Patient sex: M
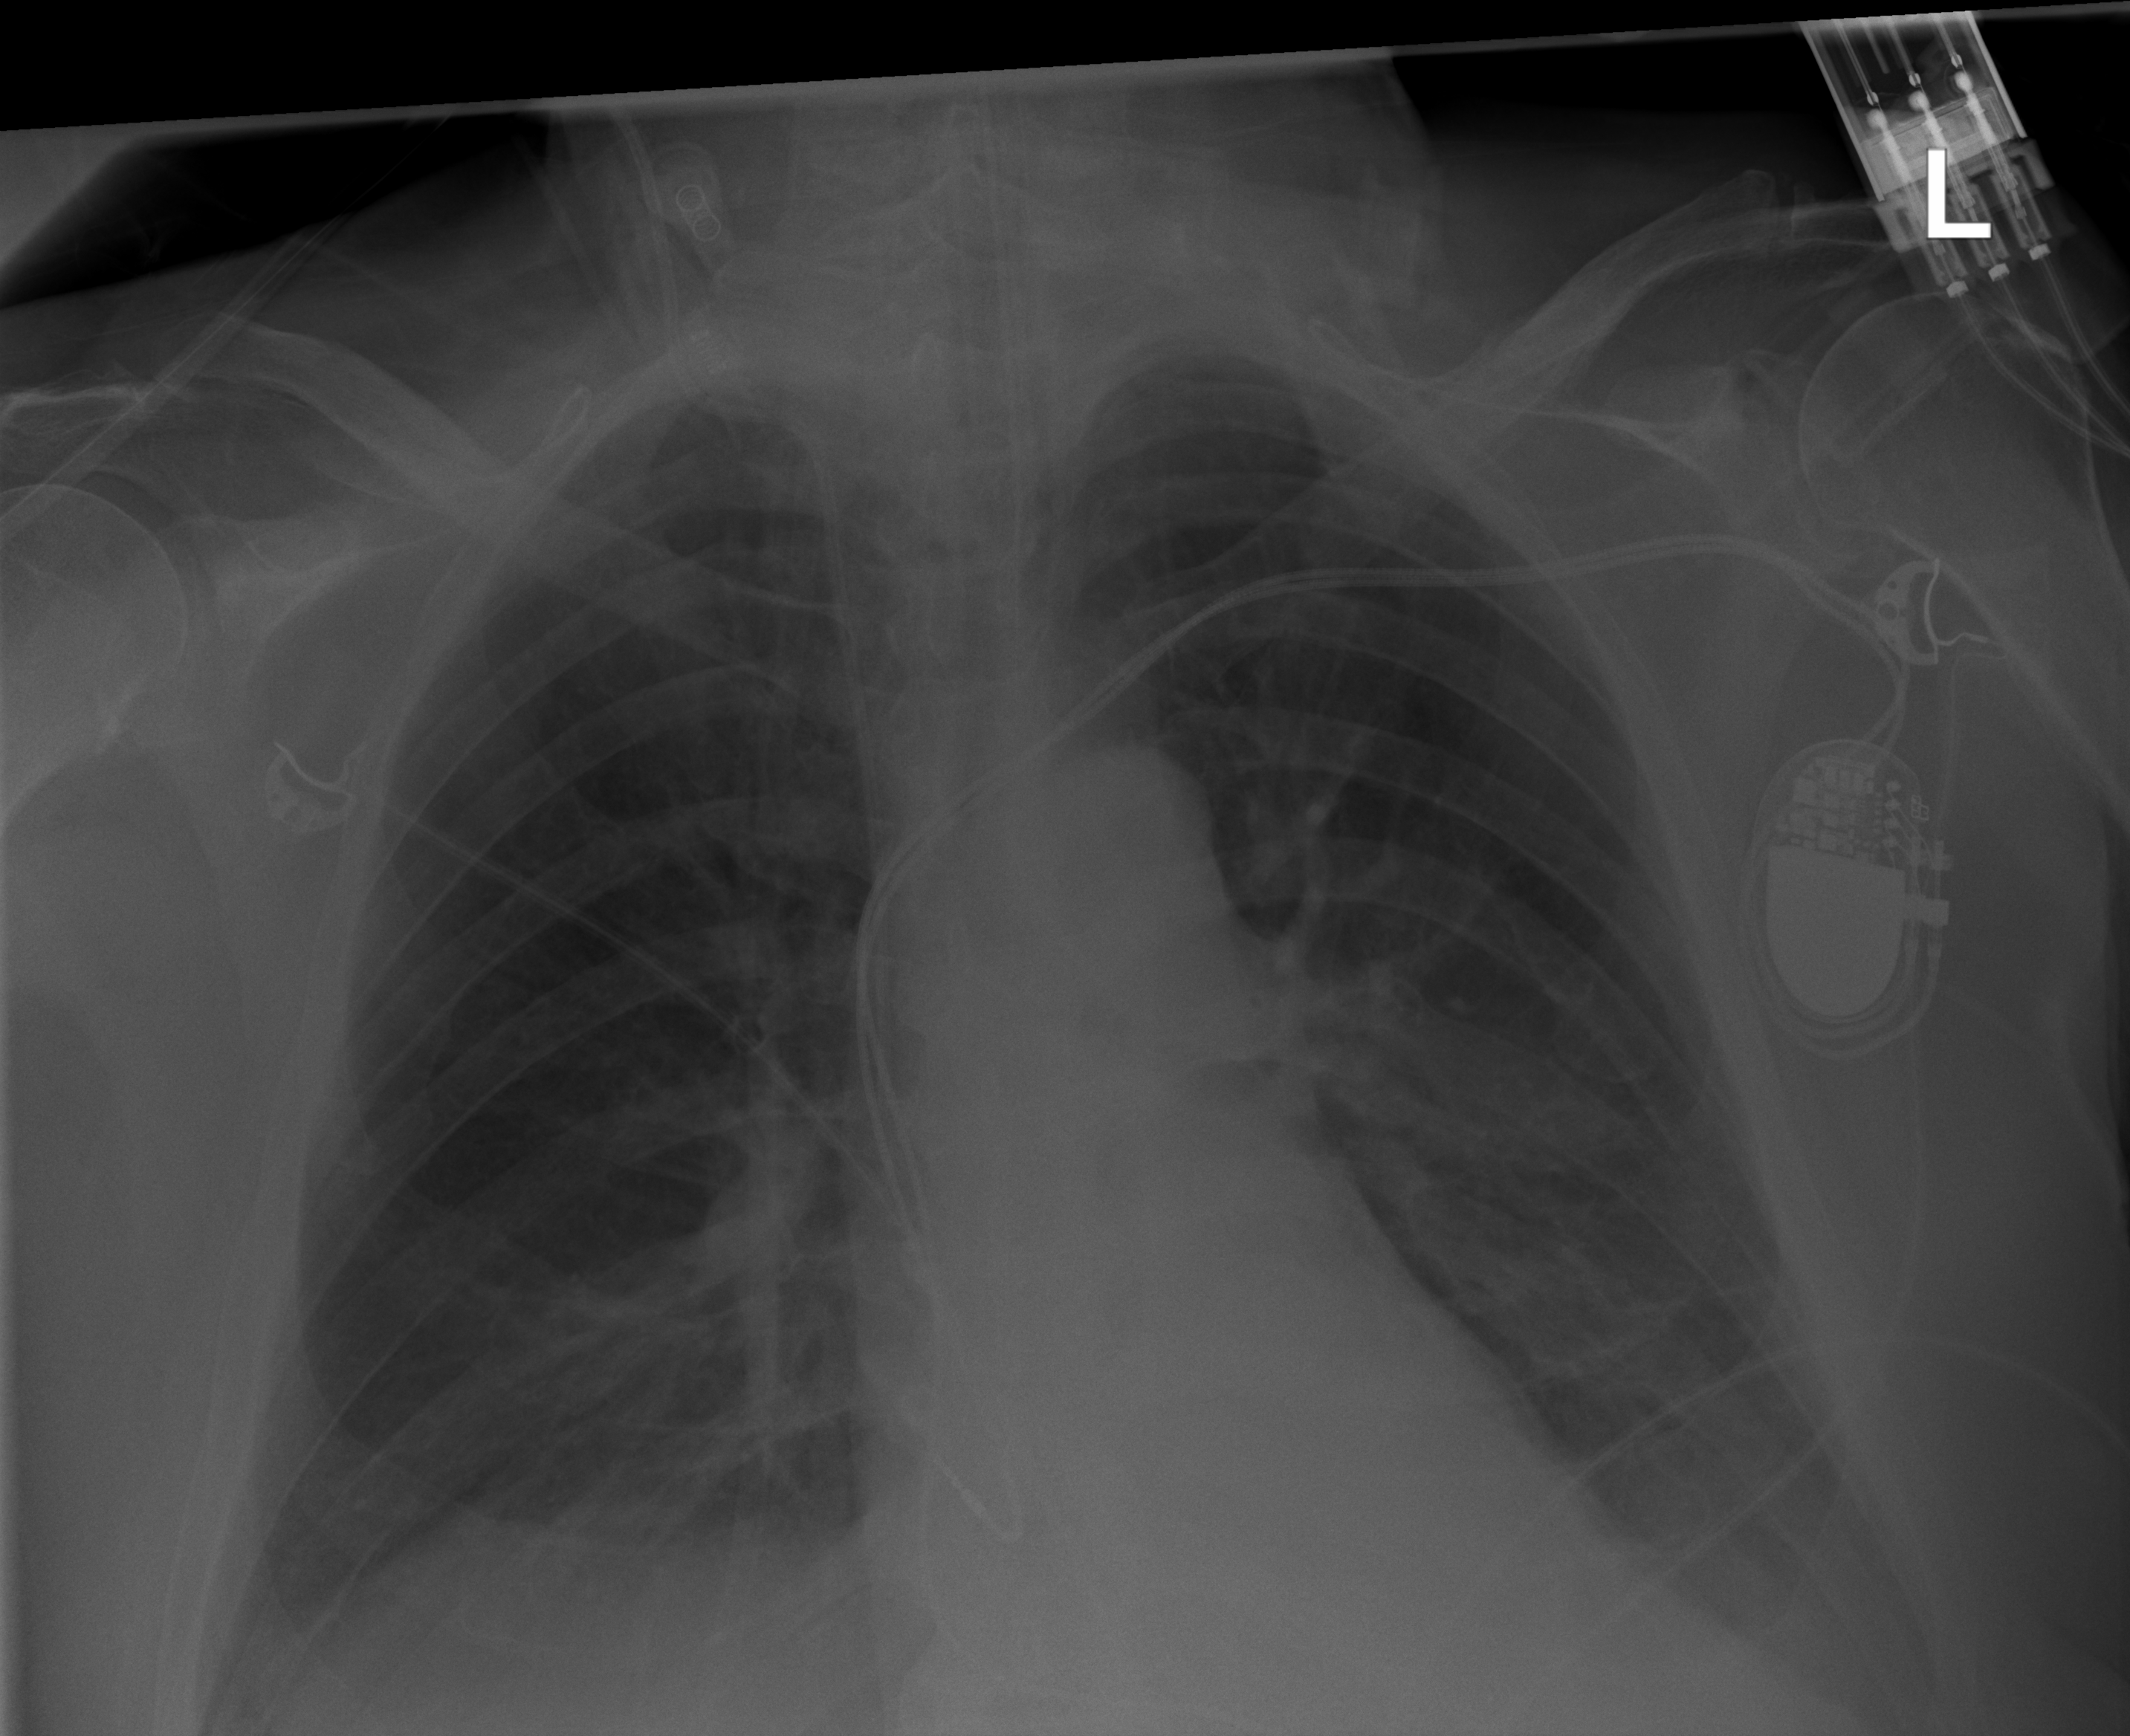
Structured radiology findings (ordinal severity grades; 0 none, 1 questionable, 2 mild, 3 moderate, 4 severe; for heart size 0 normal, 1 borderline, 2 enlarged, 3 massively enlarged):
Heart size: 2
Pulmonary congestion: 0
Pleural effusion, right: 2
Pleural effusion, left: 2
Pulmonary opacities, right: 0
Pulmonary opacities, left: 0
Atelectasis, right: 2
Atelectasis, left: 2